Question: This is the expansion diagram of a second-order Rubik's Cube. Given the initial state, you can perform 18 standard operations. Find the minimum number of steps to make the Rubik's Cube reach the restored state. The goal is to restore the cube to its original state, with green on the front face, white on the top, and yellow on the bottom, disregarding isomorphic configurations.
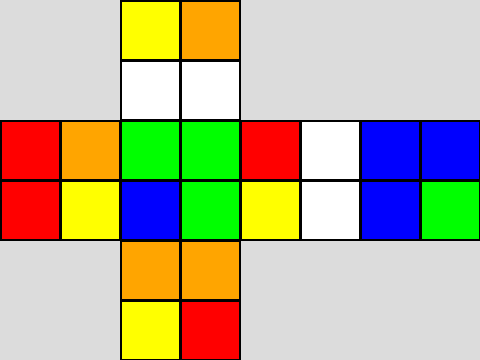
Answer: 5